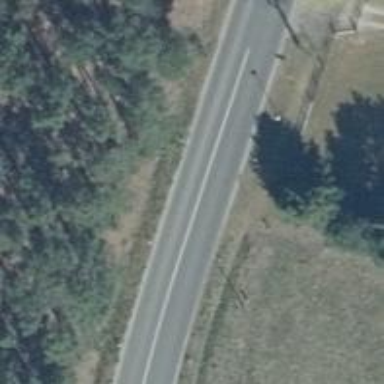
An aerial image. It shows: Secondary road with asphalt surface.